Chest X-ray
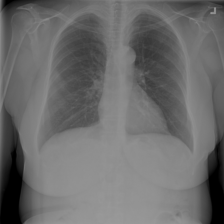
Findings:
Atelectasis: negative
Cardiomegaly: negative
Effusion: negative
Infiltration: negative
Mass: negative
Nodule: negative
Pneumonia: negative
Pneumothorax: negative
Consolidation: negative
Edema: negative
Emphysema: negative
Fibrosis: negative
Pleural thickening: negative
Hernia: negative